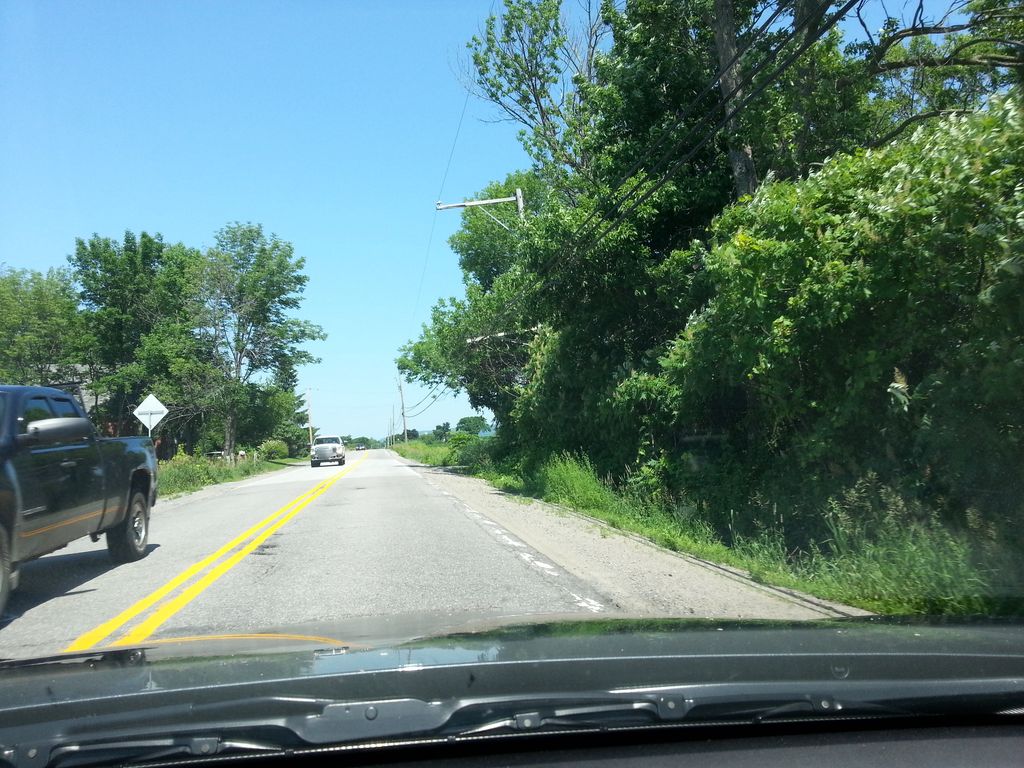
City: ottawa-gatineau